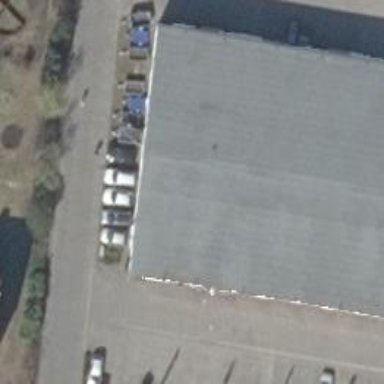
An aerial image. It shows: Shop that sells cars.